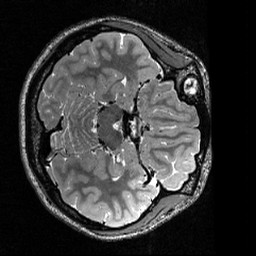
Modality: T2w
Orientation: axial
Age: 21
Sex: female
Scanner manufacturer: siemens
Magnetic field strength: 3 T
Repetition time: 3.2 s
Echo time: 0.56 s